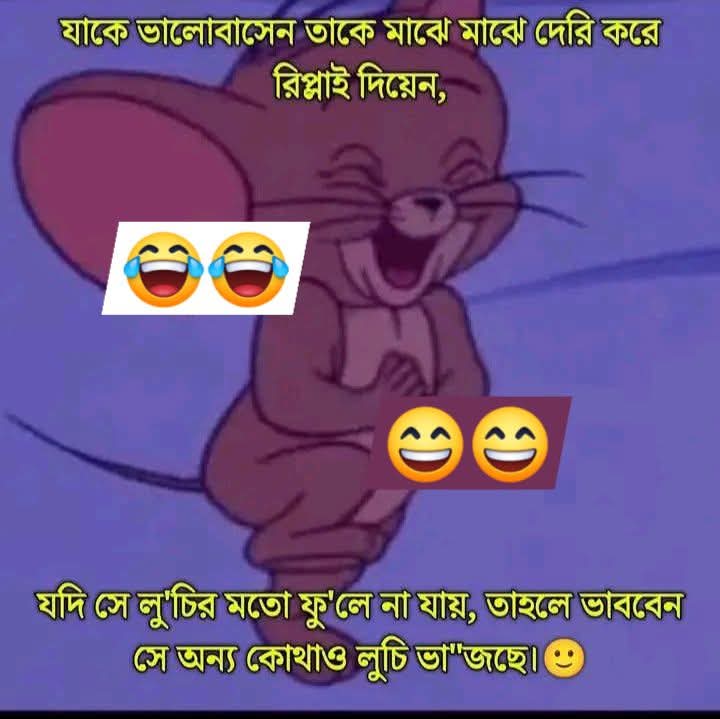
Text: যাকে ভালোবাসেন তাকে মাঝে মাঝে দেরি করে রিপ্লাই দিয়েন,
যদি সে লু'চির মতো ফু'লে না যায়, তাহলে ভাববেন সে অন্য কোথাও লুচি ভা"জছে।

Label: Non Hate